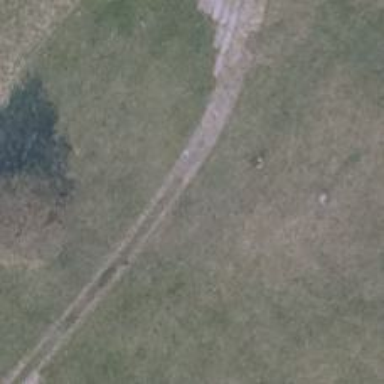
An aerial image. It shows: Track with grass surface categorized as grade4 tracktype.